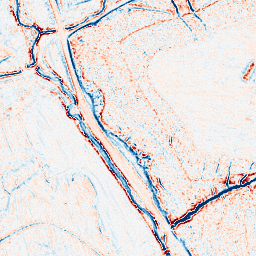
Category: edge_preserving
Decomposition family: anisotropic_diffusion
Decomposition parameters: iterations: 5
kappa: 10
gamma: 0.2
Upsampling method: linear_exact
Upsampling parameters: scale: 4
Upsampling scale: 4